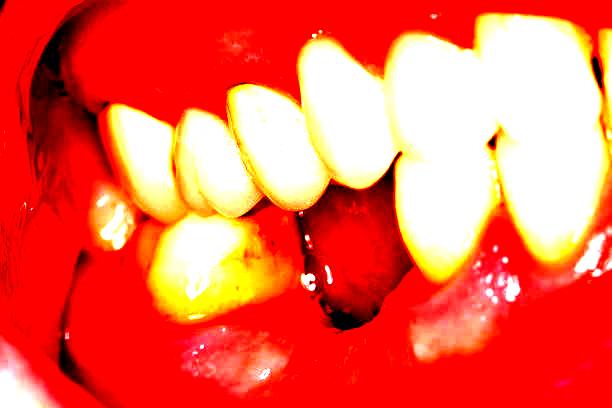
Condition: Gingivitis